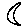
Label: moon